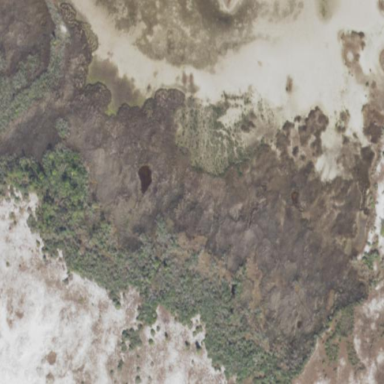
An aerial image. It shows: Saltmarsh wetland area.